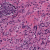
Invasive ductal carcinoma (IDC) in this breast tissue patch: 1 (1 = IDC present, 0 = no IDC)